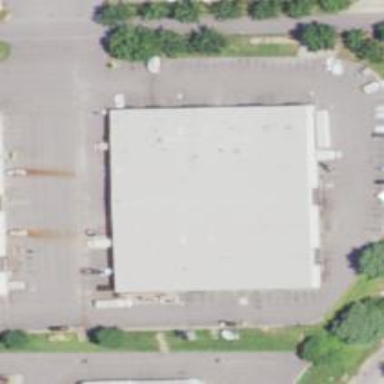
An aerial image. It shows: Commercial building.